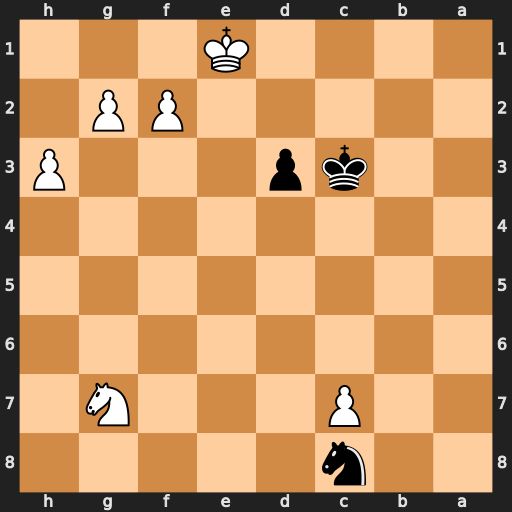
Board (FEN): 2n5/2P3N1/8/8/8/2kp3P/5PP1/4K3
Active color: b
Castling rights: -
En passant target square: -
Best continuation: Kc2 Nf5 d2+ Ke2 d1=Q+